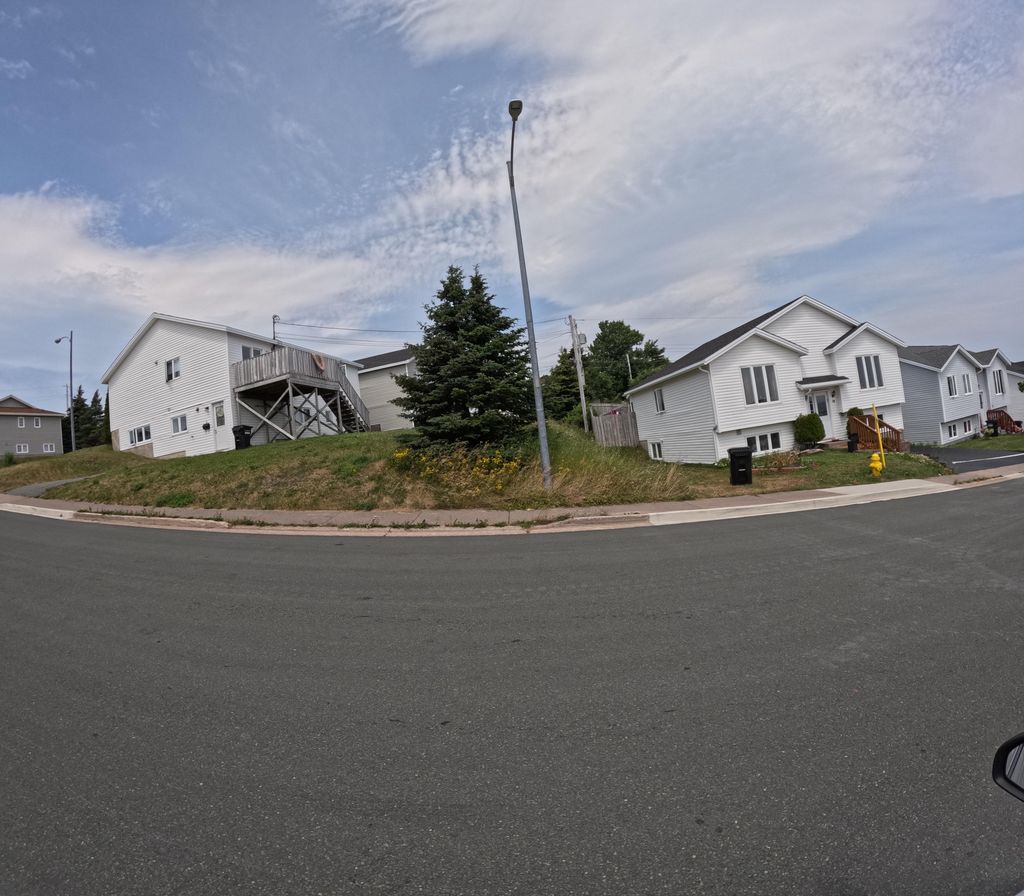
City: st_johns